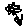
Label: flower